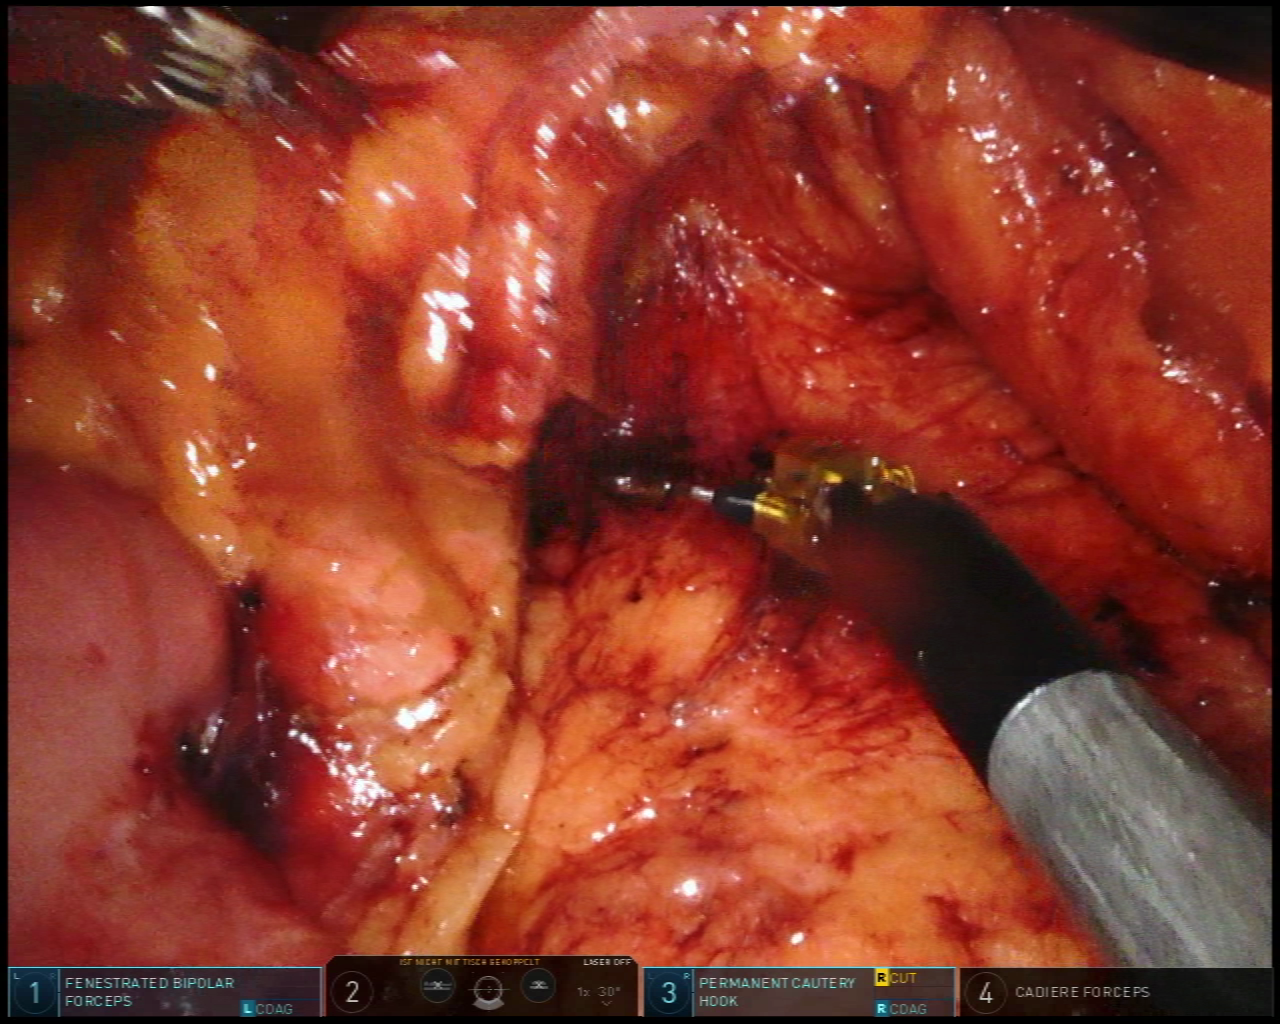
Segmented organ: pancreas
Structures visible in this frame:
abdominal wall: no
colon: no
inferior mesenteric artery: no
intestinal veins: no
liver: no
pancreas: yes
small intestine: yes
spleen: no
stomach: no
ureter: no
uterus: no
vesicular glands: no